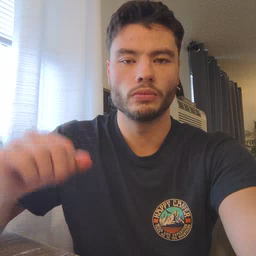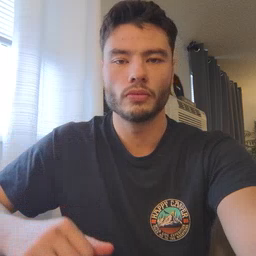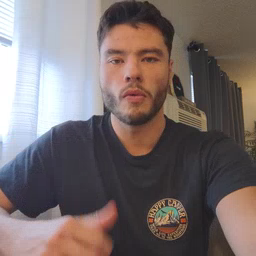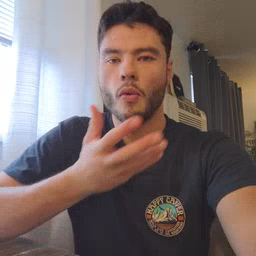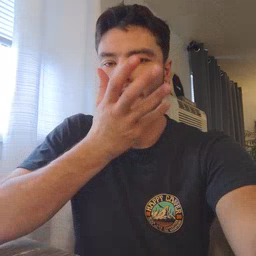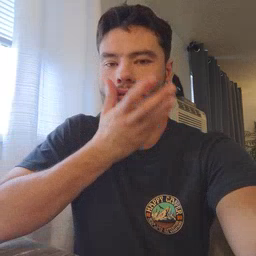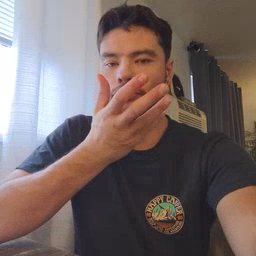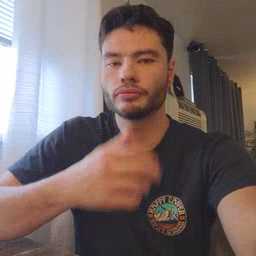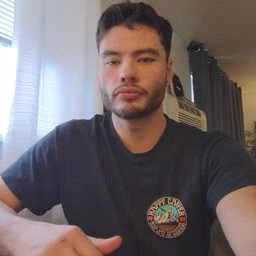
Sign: grass